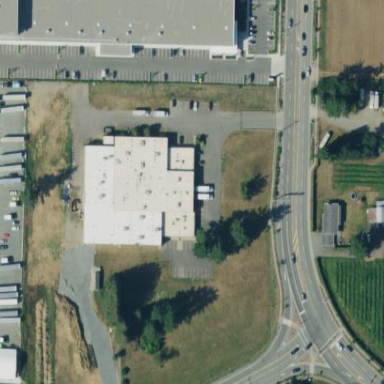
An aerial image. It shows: Industrial building.